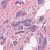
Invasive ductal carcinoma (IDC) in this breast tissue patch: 1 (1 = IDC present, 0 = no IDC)